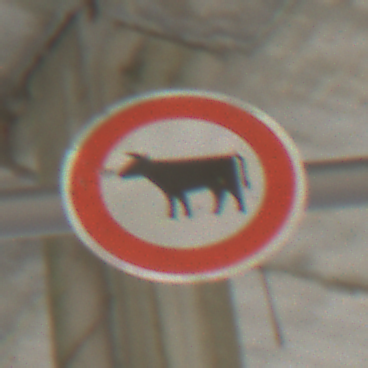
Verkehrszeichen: VerbotViehtrieb
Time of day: MorningAfternoon
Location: Roofed (Suburban)
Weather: PartlyCloudy
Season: Winter
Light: Natural